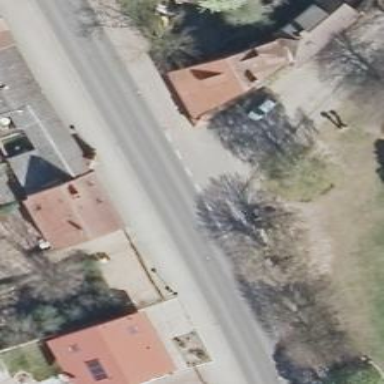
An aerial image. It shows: Secondary road with asphalt surface. There is cycle track on the right side of the road.